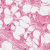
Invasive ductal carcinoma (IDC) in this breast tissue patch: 0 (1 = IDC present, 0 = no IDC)